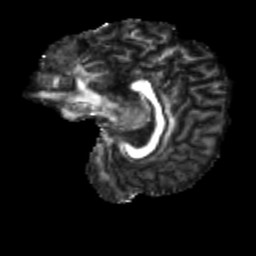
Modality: FA
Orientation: sagittal
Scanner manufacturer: siemens
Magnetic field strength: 3 T
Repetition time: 4 s
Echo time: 0.0594 s